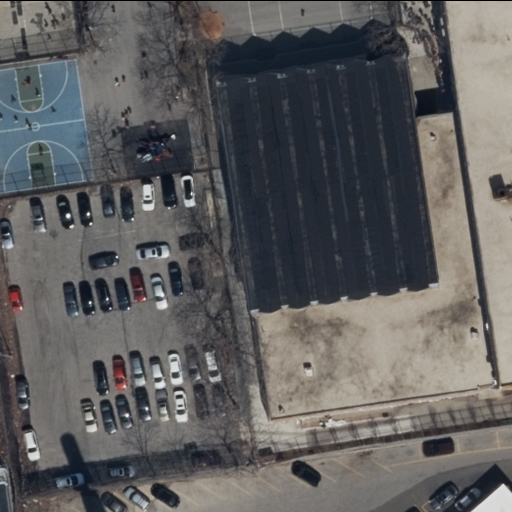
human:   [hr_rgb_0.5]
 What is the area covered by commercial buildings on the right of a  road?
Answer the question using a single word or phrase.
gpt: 0m2

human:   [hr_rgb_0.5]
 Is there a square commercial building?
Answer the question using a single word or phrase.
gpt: no

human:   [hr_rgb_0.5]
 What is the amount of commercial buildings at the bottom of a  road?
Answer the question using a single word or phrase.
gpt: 0

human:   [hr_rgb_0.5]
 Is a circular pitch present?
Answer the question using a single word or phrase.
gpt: no

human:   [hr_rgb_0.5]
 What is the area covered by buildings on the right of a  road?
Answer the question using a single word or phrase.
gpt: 0m2

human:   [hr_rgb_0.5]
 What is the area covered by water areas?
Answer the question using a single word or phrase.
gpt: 0m2

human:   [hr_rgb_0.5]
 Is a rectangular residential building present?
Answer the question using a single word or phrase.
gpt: no

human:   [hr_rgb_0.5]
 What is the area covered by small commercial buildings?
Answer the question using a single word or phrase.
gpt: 0m2

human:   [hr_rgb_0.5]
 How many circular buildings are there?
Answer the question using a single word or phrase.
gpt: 0

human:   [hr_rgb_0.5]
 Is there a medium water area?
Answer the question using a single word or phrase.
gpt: no

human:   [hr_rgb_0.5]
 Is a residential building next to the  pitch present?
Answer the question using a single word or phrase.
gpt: yes

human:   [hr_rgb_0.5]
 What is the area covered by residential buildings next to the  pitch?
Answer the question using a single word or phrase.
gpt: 4820m2

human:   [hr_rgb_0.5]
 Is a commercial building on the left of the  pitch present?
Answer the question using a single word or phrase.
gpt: no

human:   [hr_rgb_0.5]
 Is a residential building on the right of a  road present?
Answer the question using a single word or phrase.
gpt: no

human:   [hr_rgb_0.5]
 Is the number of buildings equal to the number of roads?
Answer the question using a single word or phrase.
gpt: no

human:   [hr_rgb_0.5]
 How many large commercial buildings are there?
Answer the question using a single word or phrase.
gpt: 0

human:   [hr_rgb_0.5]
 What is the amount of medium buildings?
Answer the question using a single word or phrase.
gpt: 0

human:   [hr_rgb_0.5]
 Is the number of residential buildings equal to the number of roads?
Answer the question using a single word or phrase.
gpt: yes

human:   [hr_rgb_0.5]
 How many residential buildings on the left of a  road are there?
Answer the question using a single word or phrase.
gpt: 1

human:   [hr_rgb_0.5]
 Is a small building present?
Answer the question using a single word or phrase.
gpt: no

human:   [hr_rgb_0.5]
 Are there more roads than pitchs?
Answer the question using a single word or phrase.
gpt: yes

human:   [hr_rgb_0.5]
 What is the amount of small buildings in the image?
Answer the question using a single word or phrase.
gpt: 0

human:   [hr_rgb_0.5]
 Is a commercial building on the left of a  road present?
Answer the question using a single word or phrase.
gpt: no

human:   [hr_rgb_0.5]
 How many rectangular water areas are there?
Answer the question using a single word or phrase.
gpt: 0

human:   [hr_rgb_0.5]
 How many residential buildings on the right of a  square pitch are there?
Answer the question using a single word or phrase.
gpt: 0

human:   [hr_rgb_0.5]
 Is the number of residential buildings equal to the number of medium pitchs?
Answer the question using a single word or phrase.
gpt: no

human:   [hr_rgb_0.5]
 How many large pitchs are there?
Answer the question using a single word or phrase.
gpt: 0

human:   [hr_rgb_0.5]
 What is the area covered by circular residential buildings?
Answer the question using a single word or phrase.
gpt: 0m2

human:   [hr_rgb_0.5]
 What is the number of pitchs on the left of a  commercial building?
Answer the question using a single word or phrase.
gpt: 0

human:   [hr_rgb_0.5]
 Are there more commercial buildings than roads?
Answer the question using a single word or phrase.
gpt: no

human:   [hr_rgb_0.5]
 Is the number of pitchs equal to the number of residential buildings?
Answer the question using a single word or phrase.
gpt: no

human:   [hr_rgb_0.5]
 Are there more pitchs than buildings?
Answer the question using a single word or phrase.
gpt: no

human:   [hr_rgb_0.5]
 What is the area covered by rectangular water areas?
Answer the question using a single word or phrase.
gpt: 0m2

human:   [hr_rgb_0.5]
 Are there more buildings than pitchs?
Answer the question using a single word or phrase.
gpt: yes

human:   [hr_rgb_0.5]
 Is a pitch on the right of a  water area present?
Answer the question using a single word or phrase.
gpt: no

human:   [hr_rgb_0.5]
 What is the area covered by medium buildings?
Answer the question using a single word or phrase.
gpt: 0m2